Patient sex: M
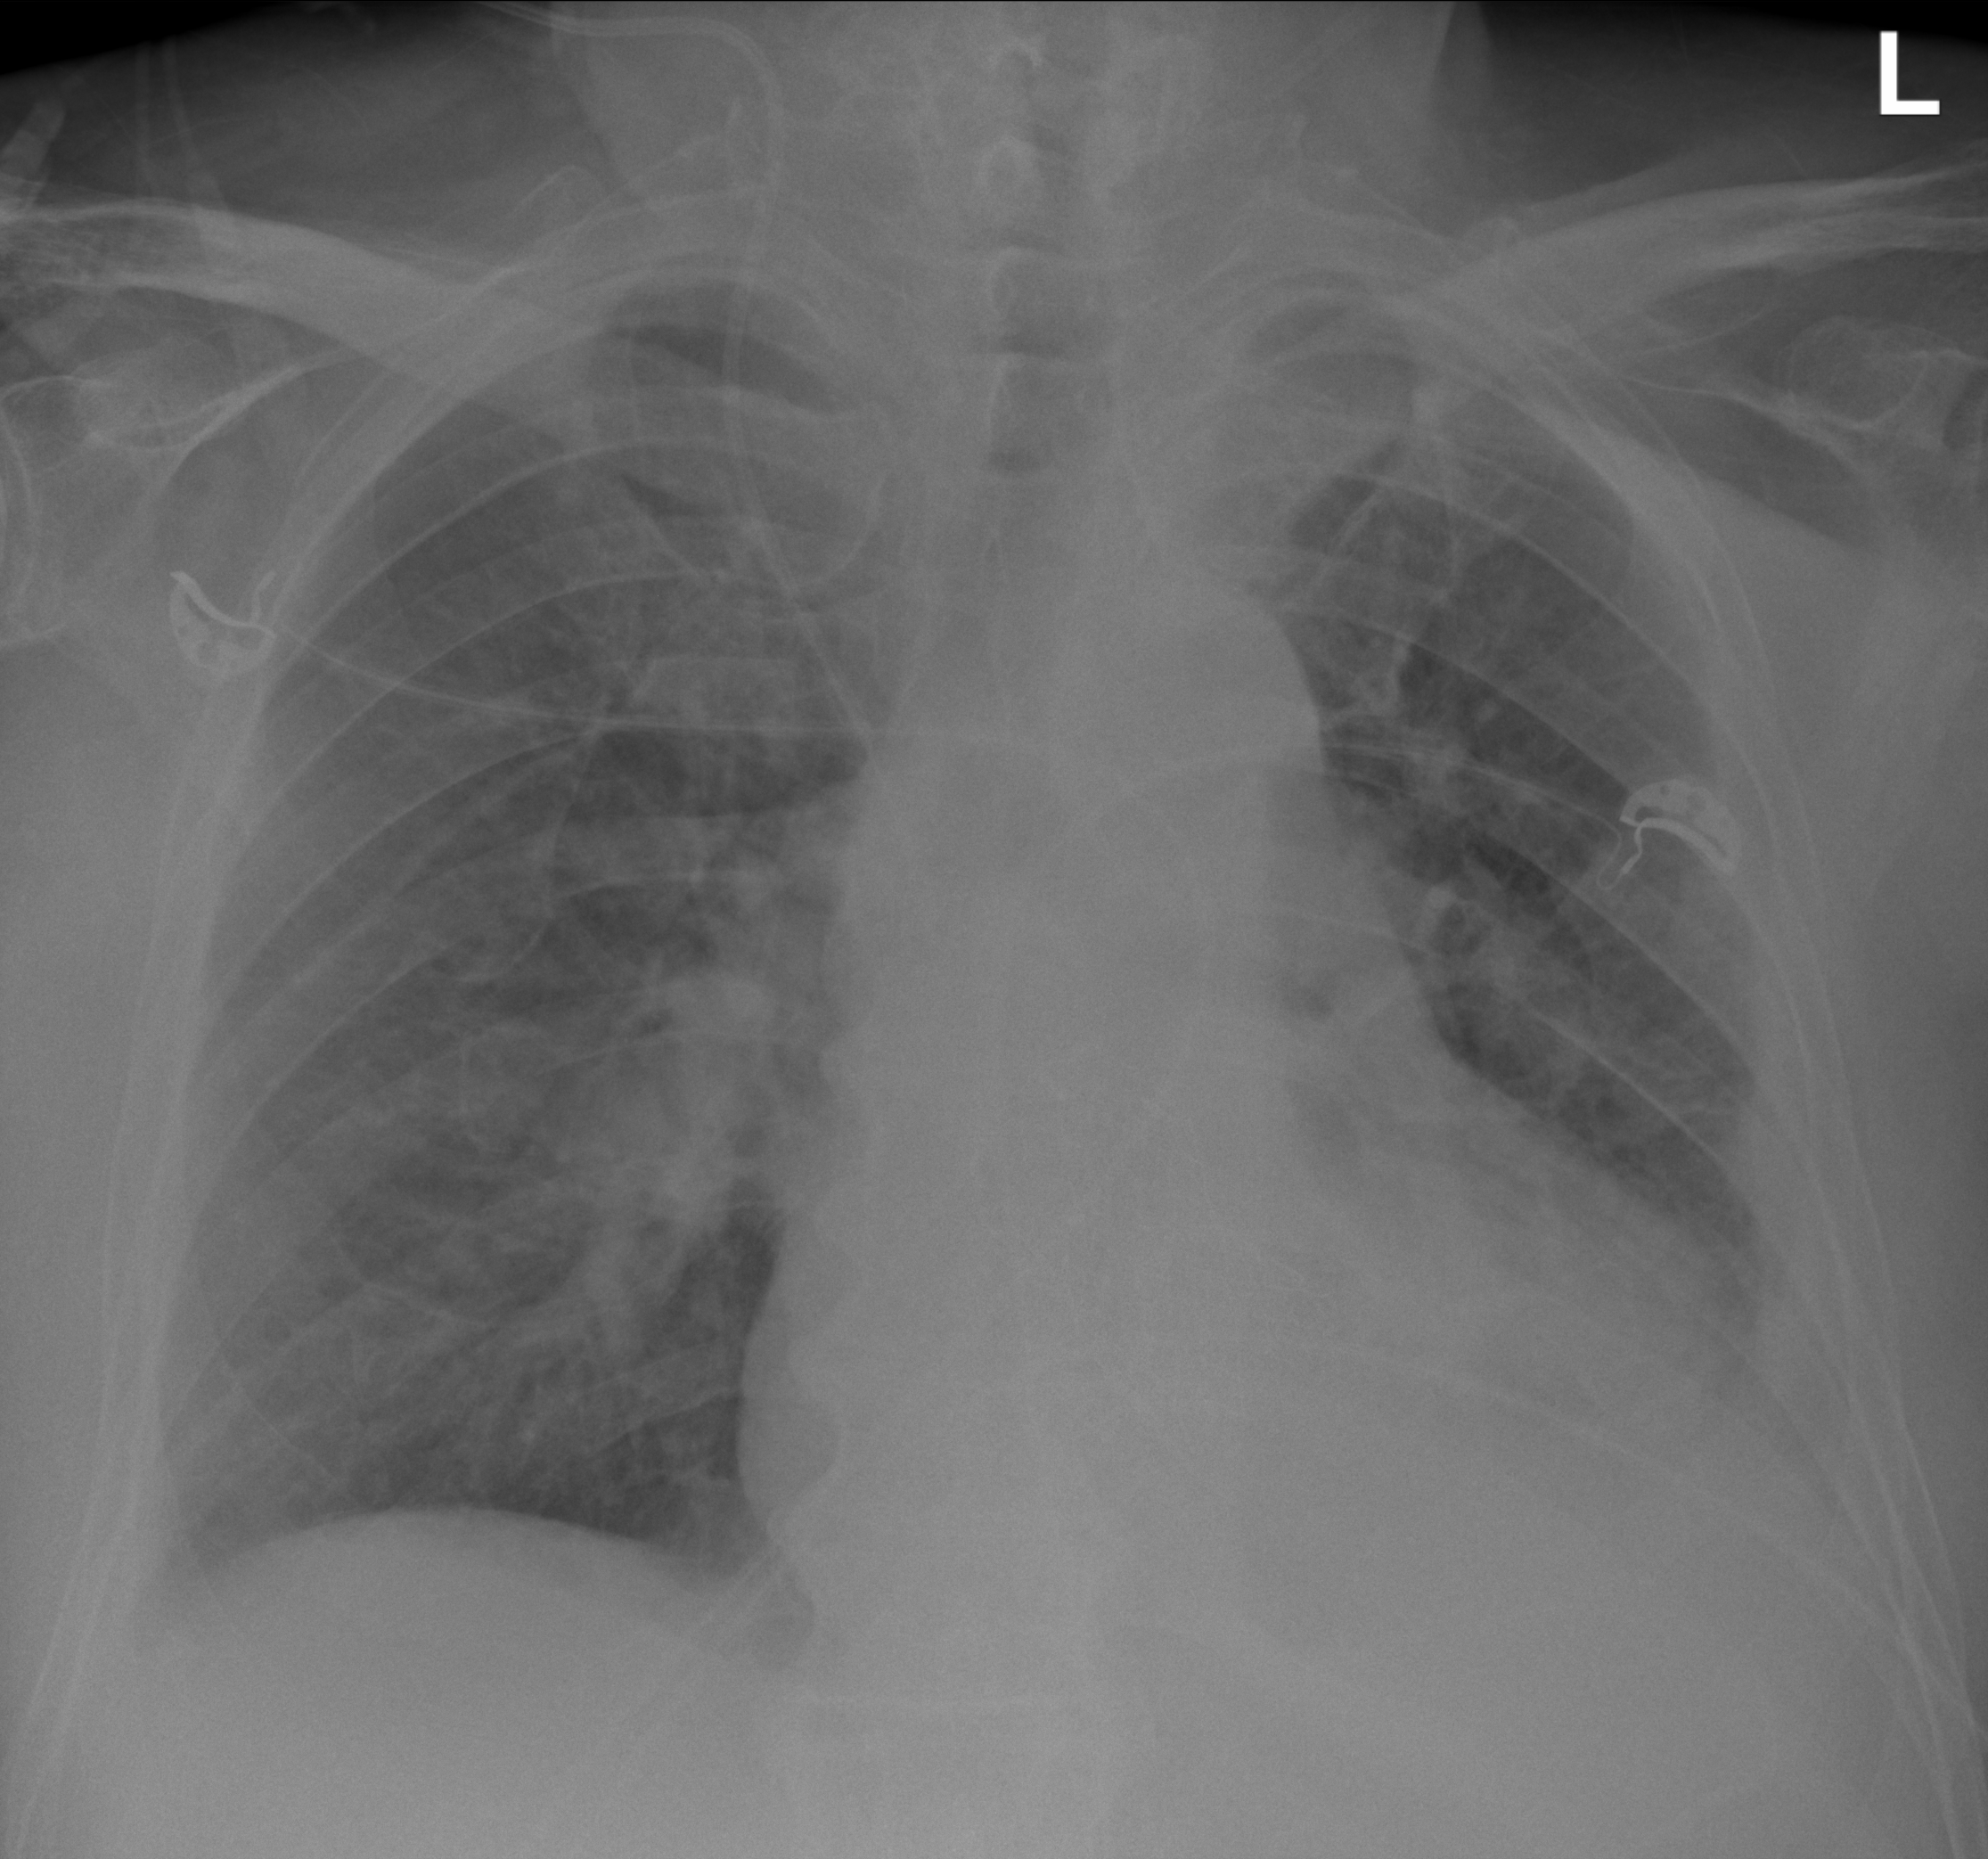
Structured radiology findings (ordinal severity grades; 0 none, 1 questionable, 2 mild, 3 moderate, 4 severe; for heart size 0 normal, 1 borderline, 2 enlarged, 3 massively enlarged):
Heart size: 2
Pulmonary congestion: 2
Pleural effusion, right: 0
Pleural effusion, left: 2
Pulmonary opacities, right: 2
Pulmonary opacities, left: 2
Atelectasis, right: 1
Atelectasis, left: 2